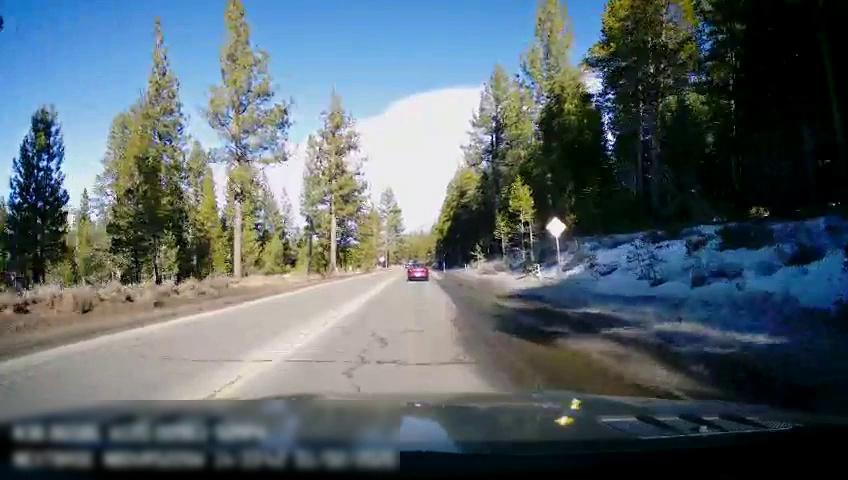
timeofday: Day
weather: Sunny
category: Drivable Space
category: Vehicles | Car
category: Lanes | Current Lane
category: Traffic | Signs